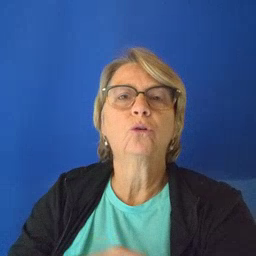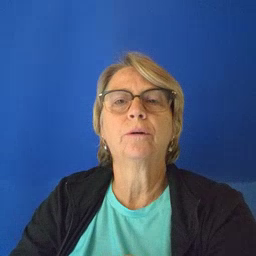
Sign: drawer